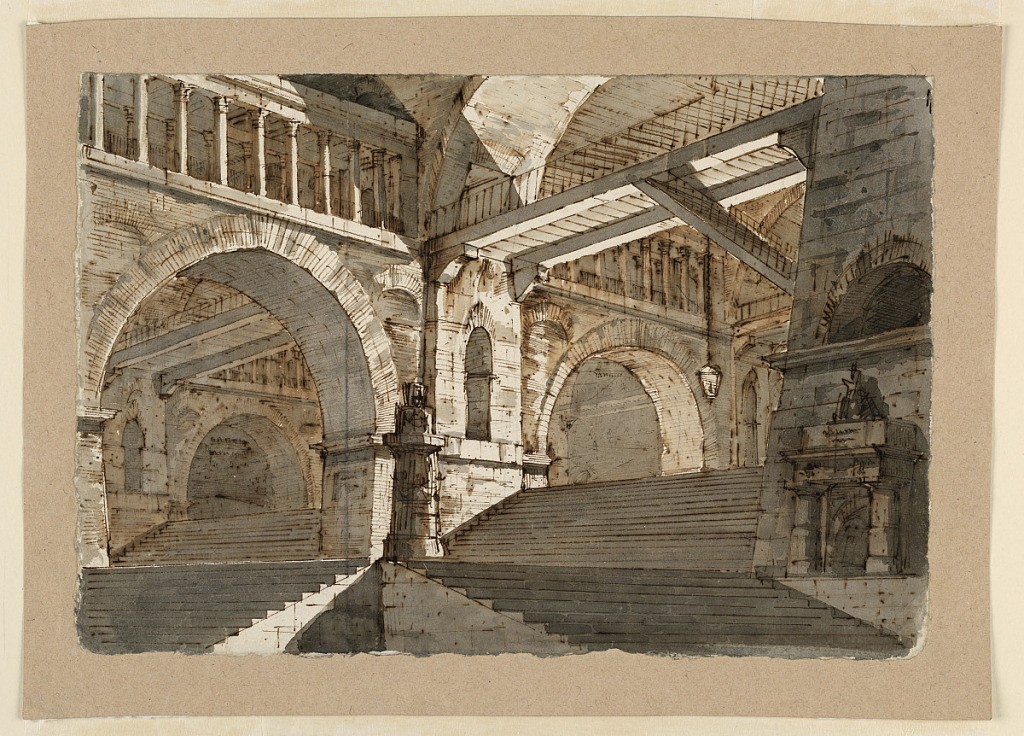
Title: Stage Design, Underground Stairways and Galleries of a Fortified Palace
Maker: Angelo Toselli, ca. 1765? – 1826
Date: ca. 1800
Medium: Pen and brown ink, brush and brown and gray wash, black chalk on thick paper, lined with cream paper, laid down
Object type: Drawing
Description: Design for a stage set. Stairs leading up into enormously high vaulted interior.  Large arched openings lead into further spaces. Colonnaded clerestories and walkways in upper parts of the interiors.